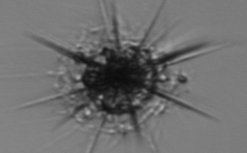
Label: Acantharia